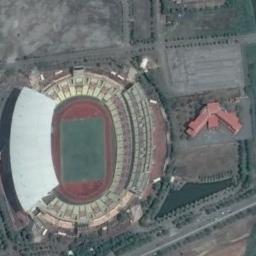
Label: stadium